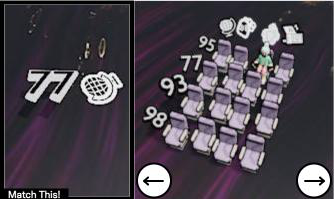
Task: seats
Answer: no